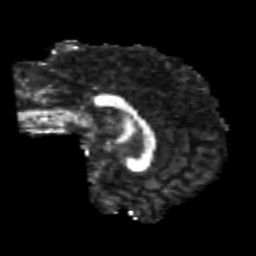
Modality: FA
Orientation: sagittal
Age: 25
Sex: male
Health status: healthy
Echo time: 0.074 s